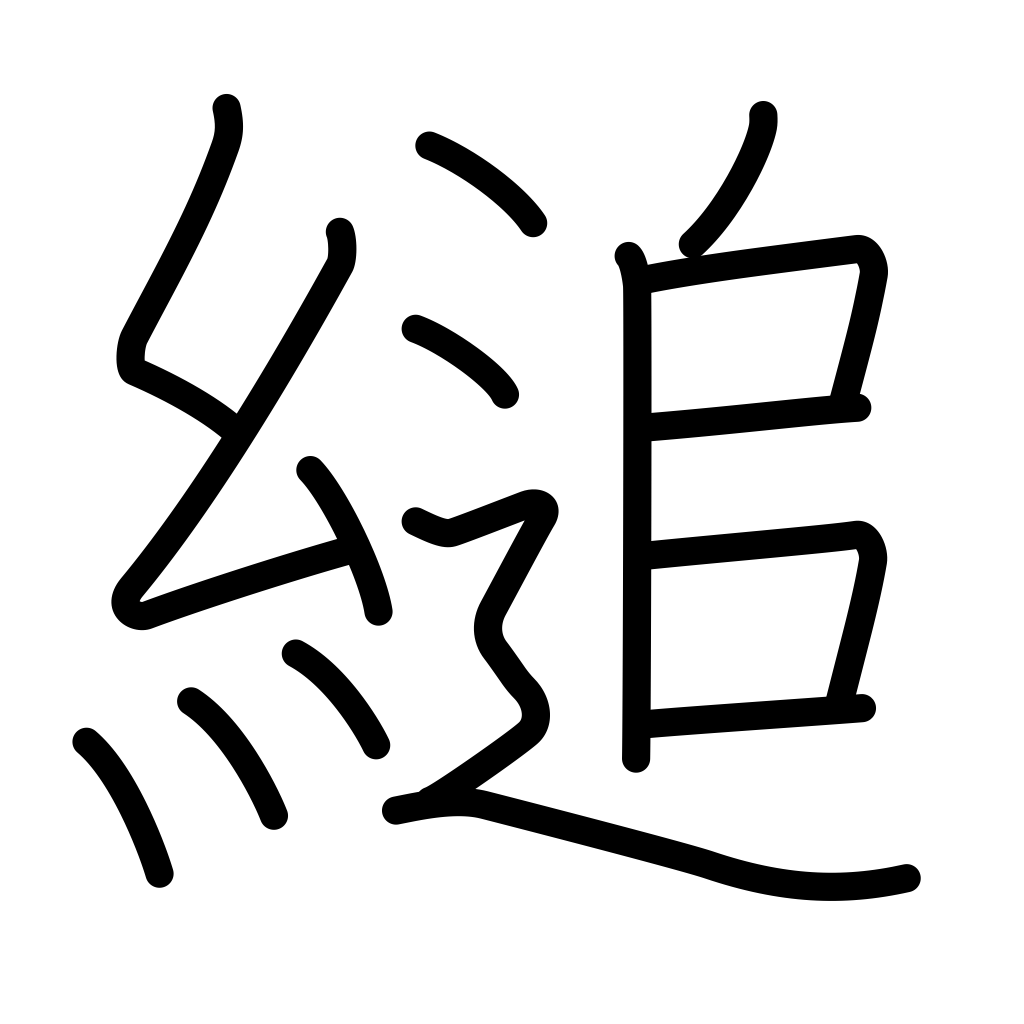
Meaning: cling, hang on, depend